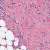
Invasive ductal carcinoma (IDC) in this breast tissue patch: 1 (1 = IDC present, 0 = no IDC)